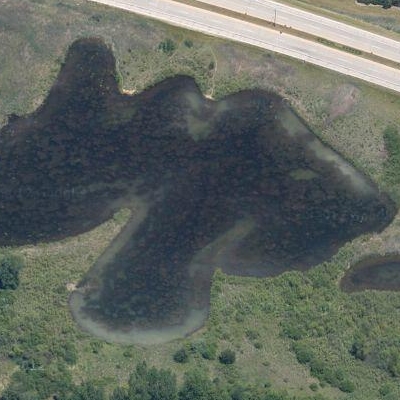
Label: RiverLake